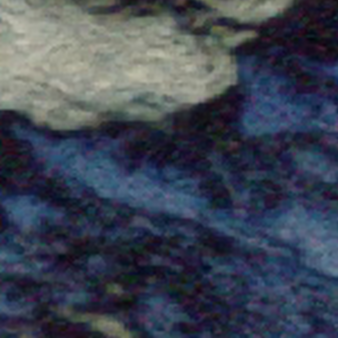
Label: other